Chest X-ray. View position: PA
Patient age: 45
Patient sex: M
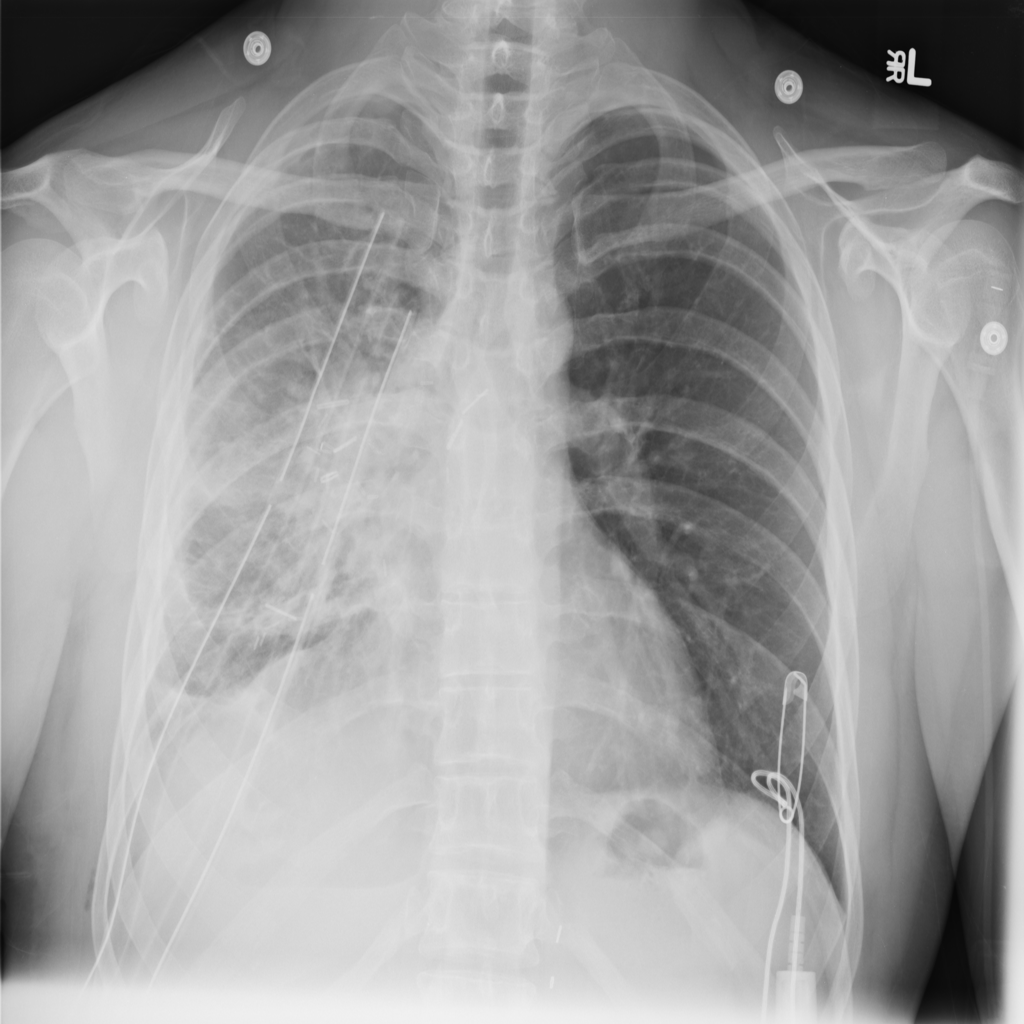
Finding: Pneumothorax